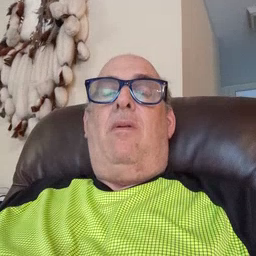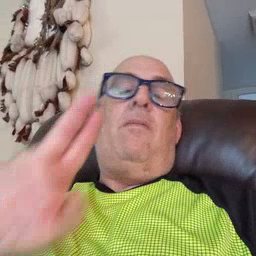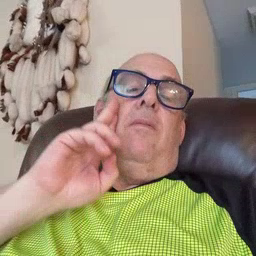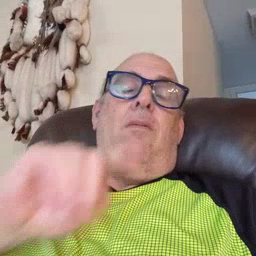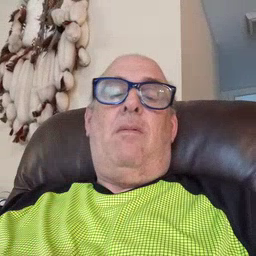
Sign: uncle